Question: In Google Sheets how do I protect the rows in Column A which are odd from any kind of edits?
I would like to use this function
'''
=ISODD(ROW(A1))
'''
Protected sheets and ranges gives you this by default
'''
Sheet1!A1
'''
I can do this
'''
Sheet1!A1:A1000
'''
which will protect all 1000 rows but how do I use functions in that so I can only use ODD rows.
Here is a picture of that feature:

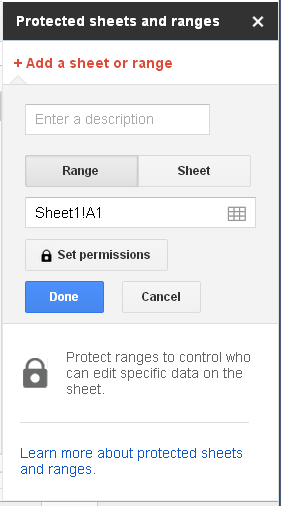
Answer: As mentioned in the comments on your question, I don't believe there is <URL> any way of manipulating range protection with Google Apps Script.
So the only option that I can think of is to manually apply the protection to 500 individual cells (in your example).
A workaround - that is not particularly tidy - is to use data validation to thwart (ultimately not prevent) entering data in even rows, with this sort of arrangement (accessed from Data, Validation...):

Savvy users who have access to the spreadsheet will be able to go in to data validation and circumvent this, though.